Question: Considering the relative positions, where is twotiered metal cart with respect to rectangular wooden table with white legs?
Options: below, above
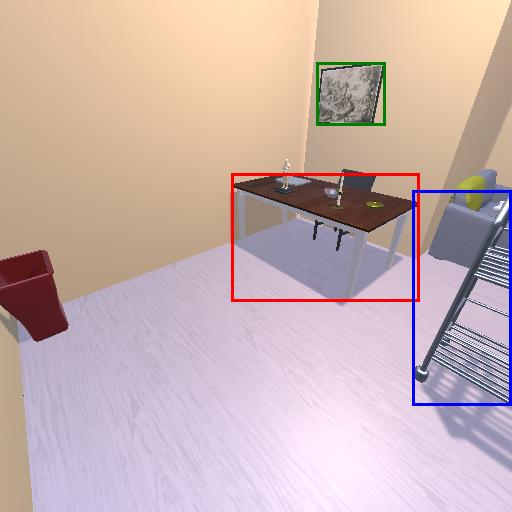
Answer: below